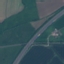
Land use / land cover: Highway